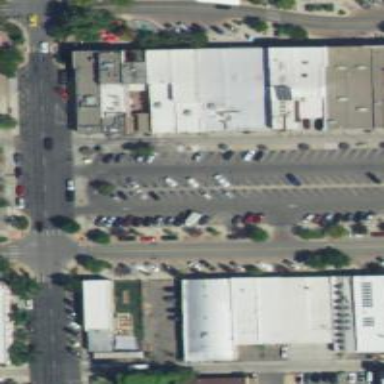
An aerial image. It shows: Parking space is available.